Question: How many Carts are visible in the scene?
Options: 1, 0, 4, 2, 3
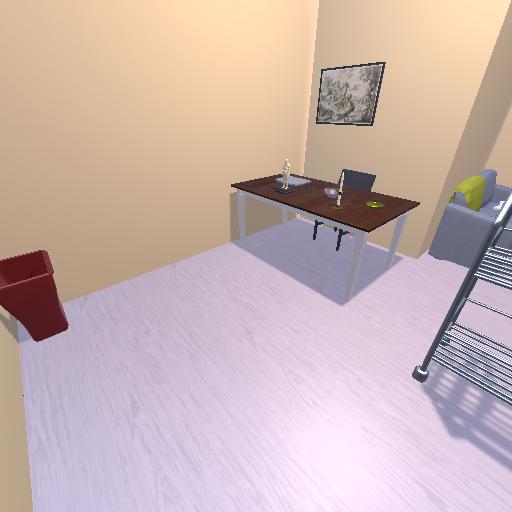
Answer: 1